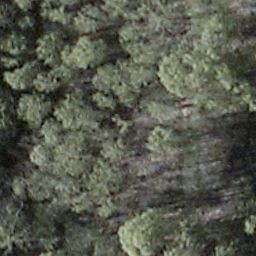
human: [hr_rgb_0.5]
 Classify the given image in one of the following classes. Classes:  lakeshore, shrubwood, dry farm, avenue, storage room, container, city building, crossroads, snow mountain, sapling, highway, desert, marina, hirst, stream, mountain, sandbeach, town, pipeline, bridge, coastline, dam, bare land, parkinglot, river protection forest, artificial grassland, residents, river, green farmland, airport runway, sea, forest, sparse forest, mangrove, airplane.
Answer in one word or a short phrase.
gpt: shrubwood